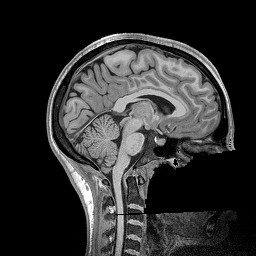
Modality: T1w
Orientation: sagittal
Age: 23
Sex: female